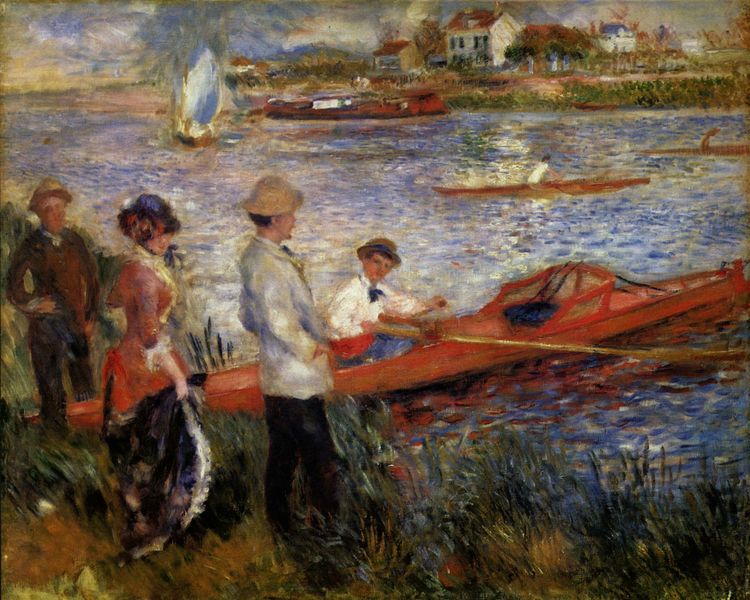
Titel: Ruderer von Chatou
Künstler: Pierre Auguste Renoir
Standort: Washington (District of Columbia)
Institution: National Gallery of Art
Schlagwörter: blau, gruppe, himmel, mann, meer, schatten, wasser, weiß, wolken, fluss, gelb, grün, impressionismus, landschaft, menschen, ocker, see, ufer, braun, bunt, fenster, frankreich, frau, grau, hut, hüte, kleid, licht, männer, orange, paris, renoir, dach, dame, gras, haus, rot, wiese, beige, expressionismus, gesellschaft, rock, schleife, anzug, hemd, gräser, häuser, norden, schilf, spiegelung, wind, kind, pflanzen, boot, boote, kahn, ruder, taille, schiff, schiffe, segel, segelboot, sommer, wellen, pointilismus, dorf, violett, linien, ausflug, lastkahn, böschung, bretagne, fluten, freizeit, impressionistisch, monet, reflexe, ruderboot, ruderer, rudern, manet, streifen, spiegeln, junge, fliege, jackett, striche, segeln, punkte, expressionistisch, kanu, flusslandschaft, jacken, scherpe, heiter, sonntag, regatta, sonnenflecken, flimmern, claude, landpartie, schimmern, freie, vincent, pointilistisch, regatte, ruderboote, gondel, rudere, fluaa, boo, jacketts, plainair, 4 perosnen fluss boot